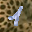
Label: 1